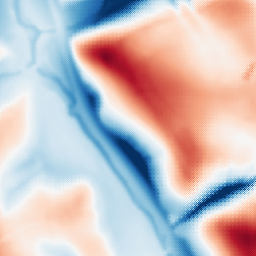
Category: multiscale
Decomposition family: dog_multiscale
Decomposition parameters: sigma_ratio: 2
n_scales: 4
base_sigma: 2
Upsampling method: regularized
Upsampling parameters: scale: 4
lambda_reg: 0.1
Upsampling scale: 4